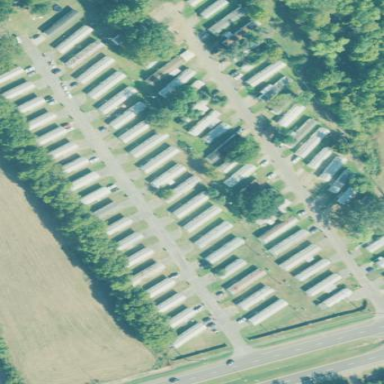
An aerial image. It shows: Residential area designated as trailer park.